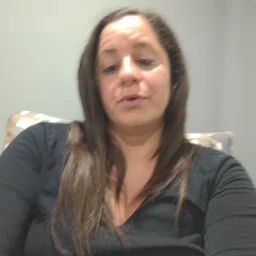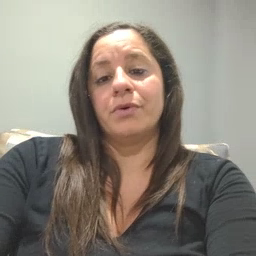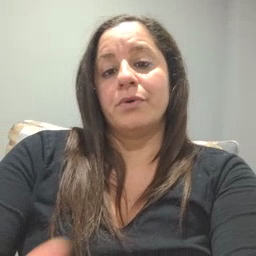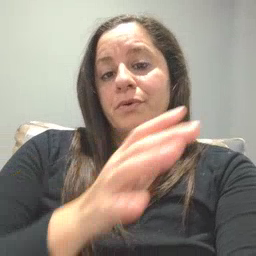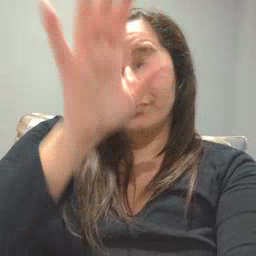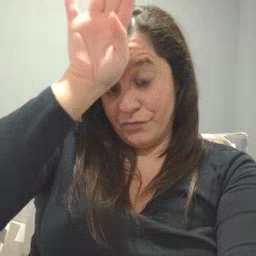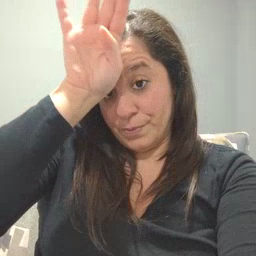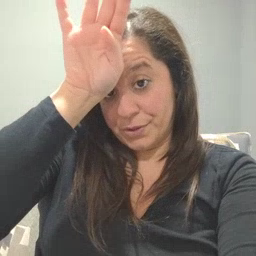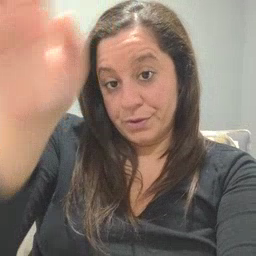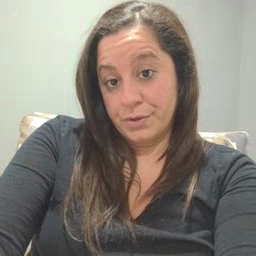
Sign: fireman